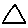
Label: triangle